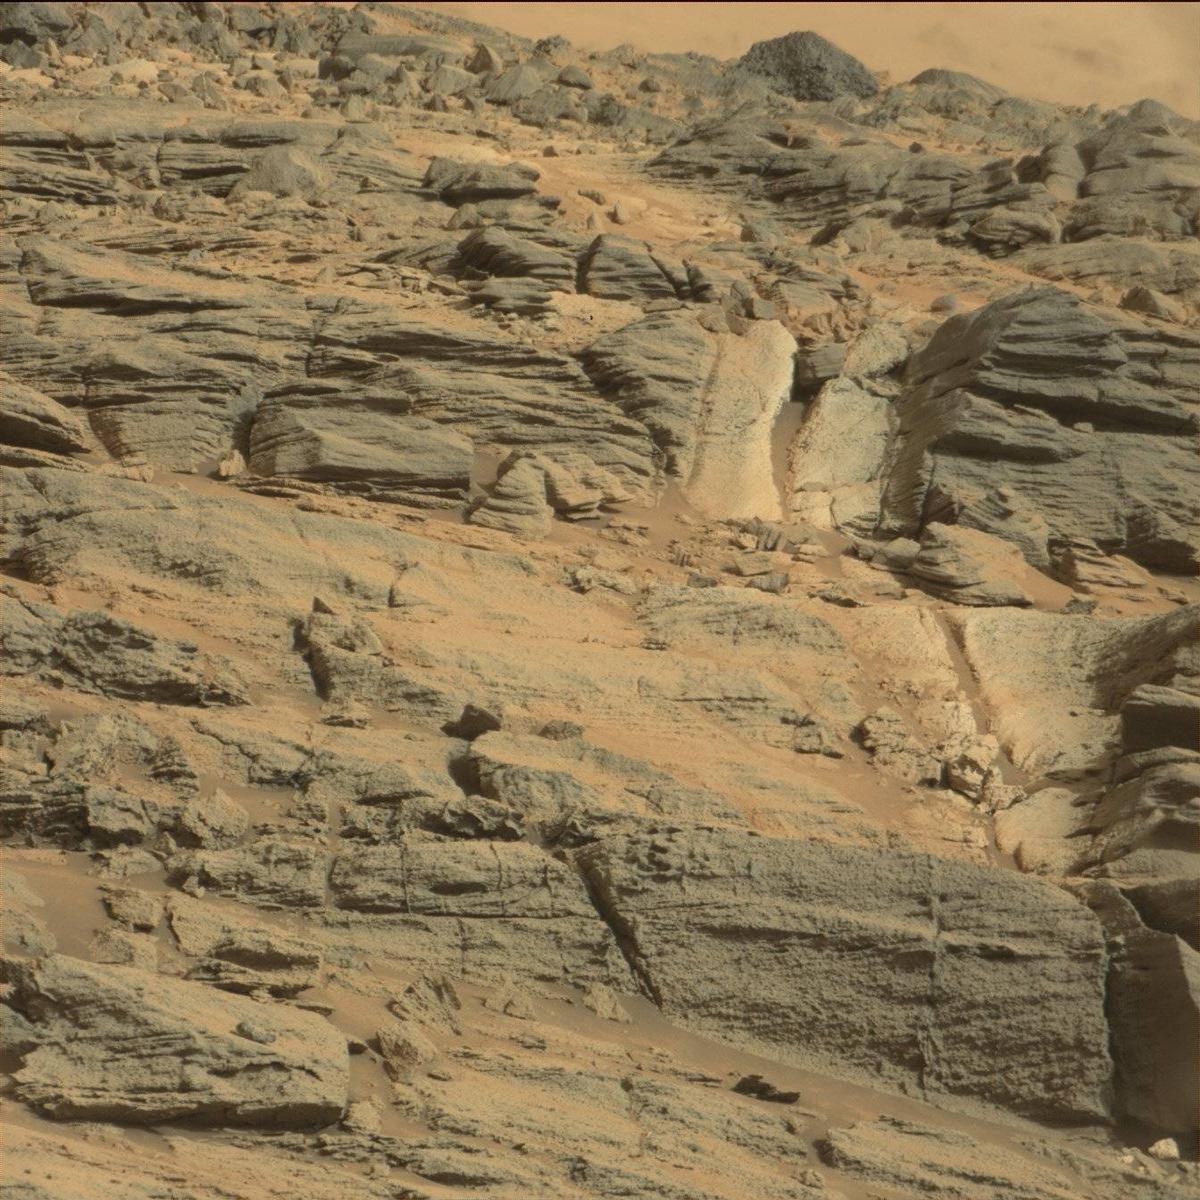
Terrain classes present: Bedrock, Ridge, Sand / Soil